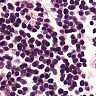
Metastatic tissue present: no